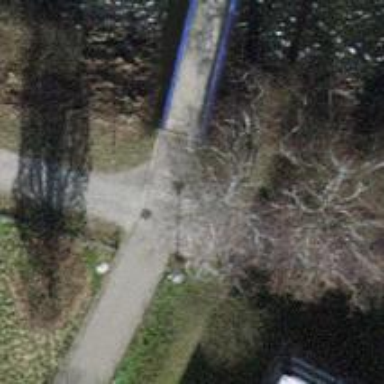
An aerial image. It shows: Concrete cycleway bridge.